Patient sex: M
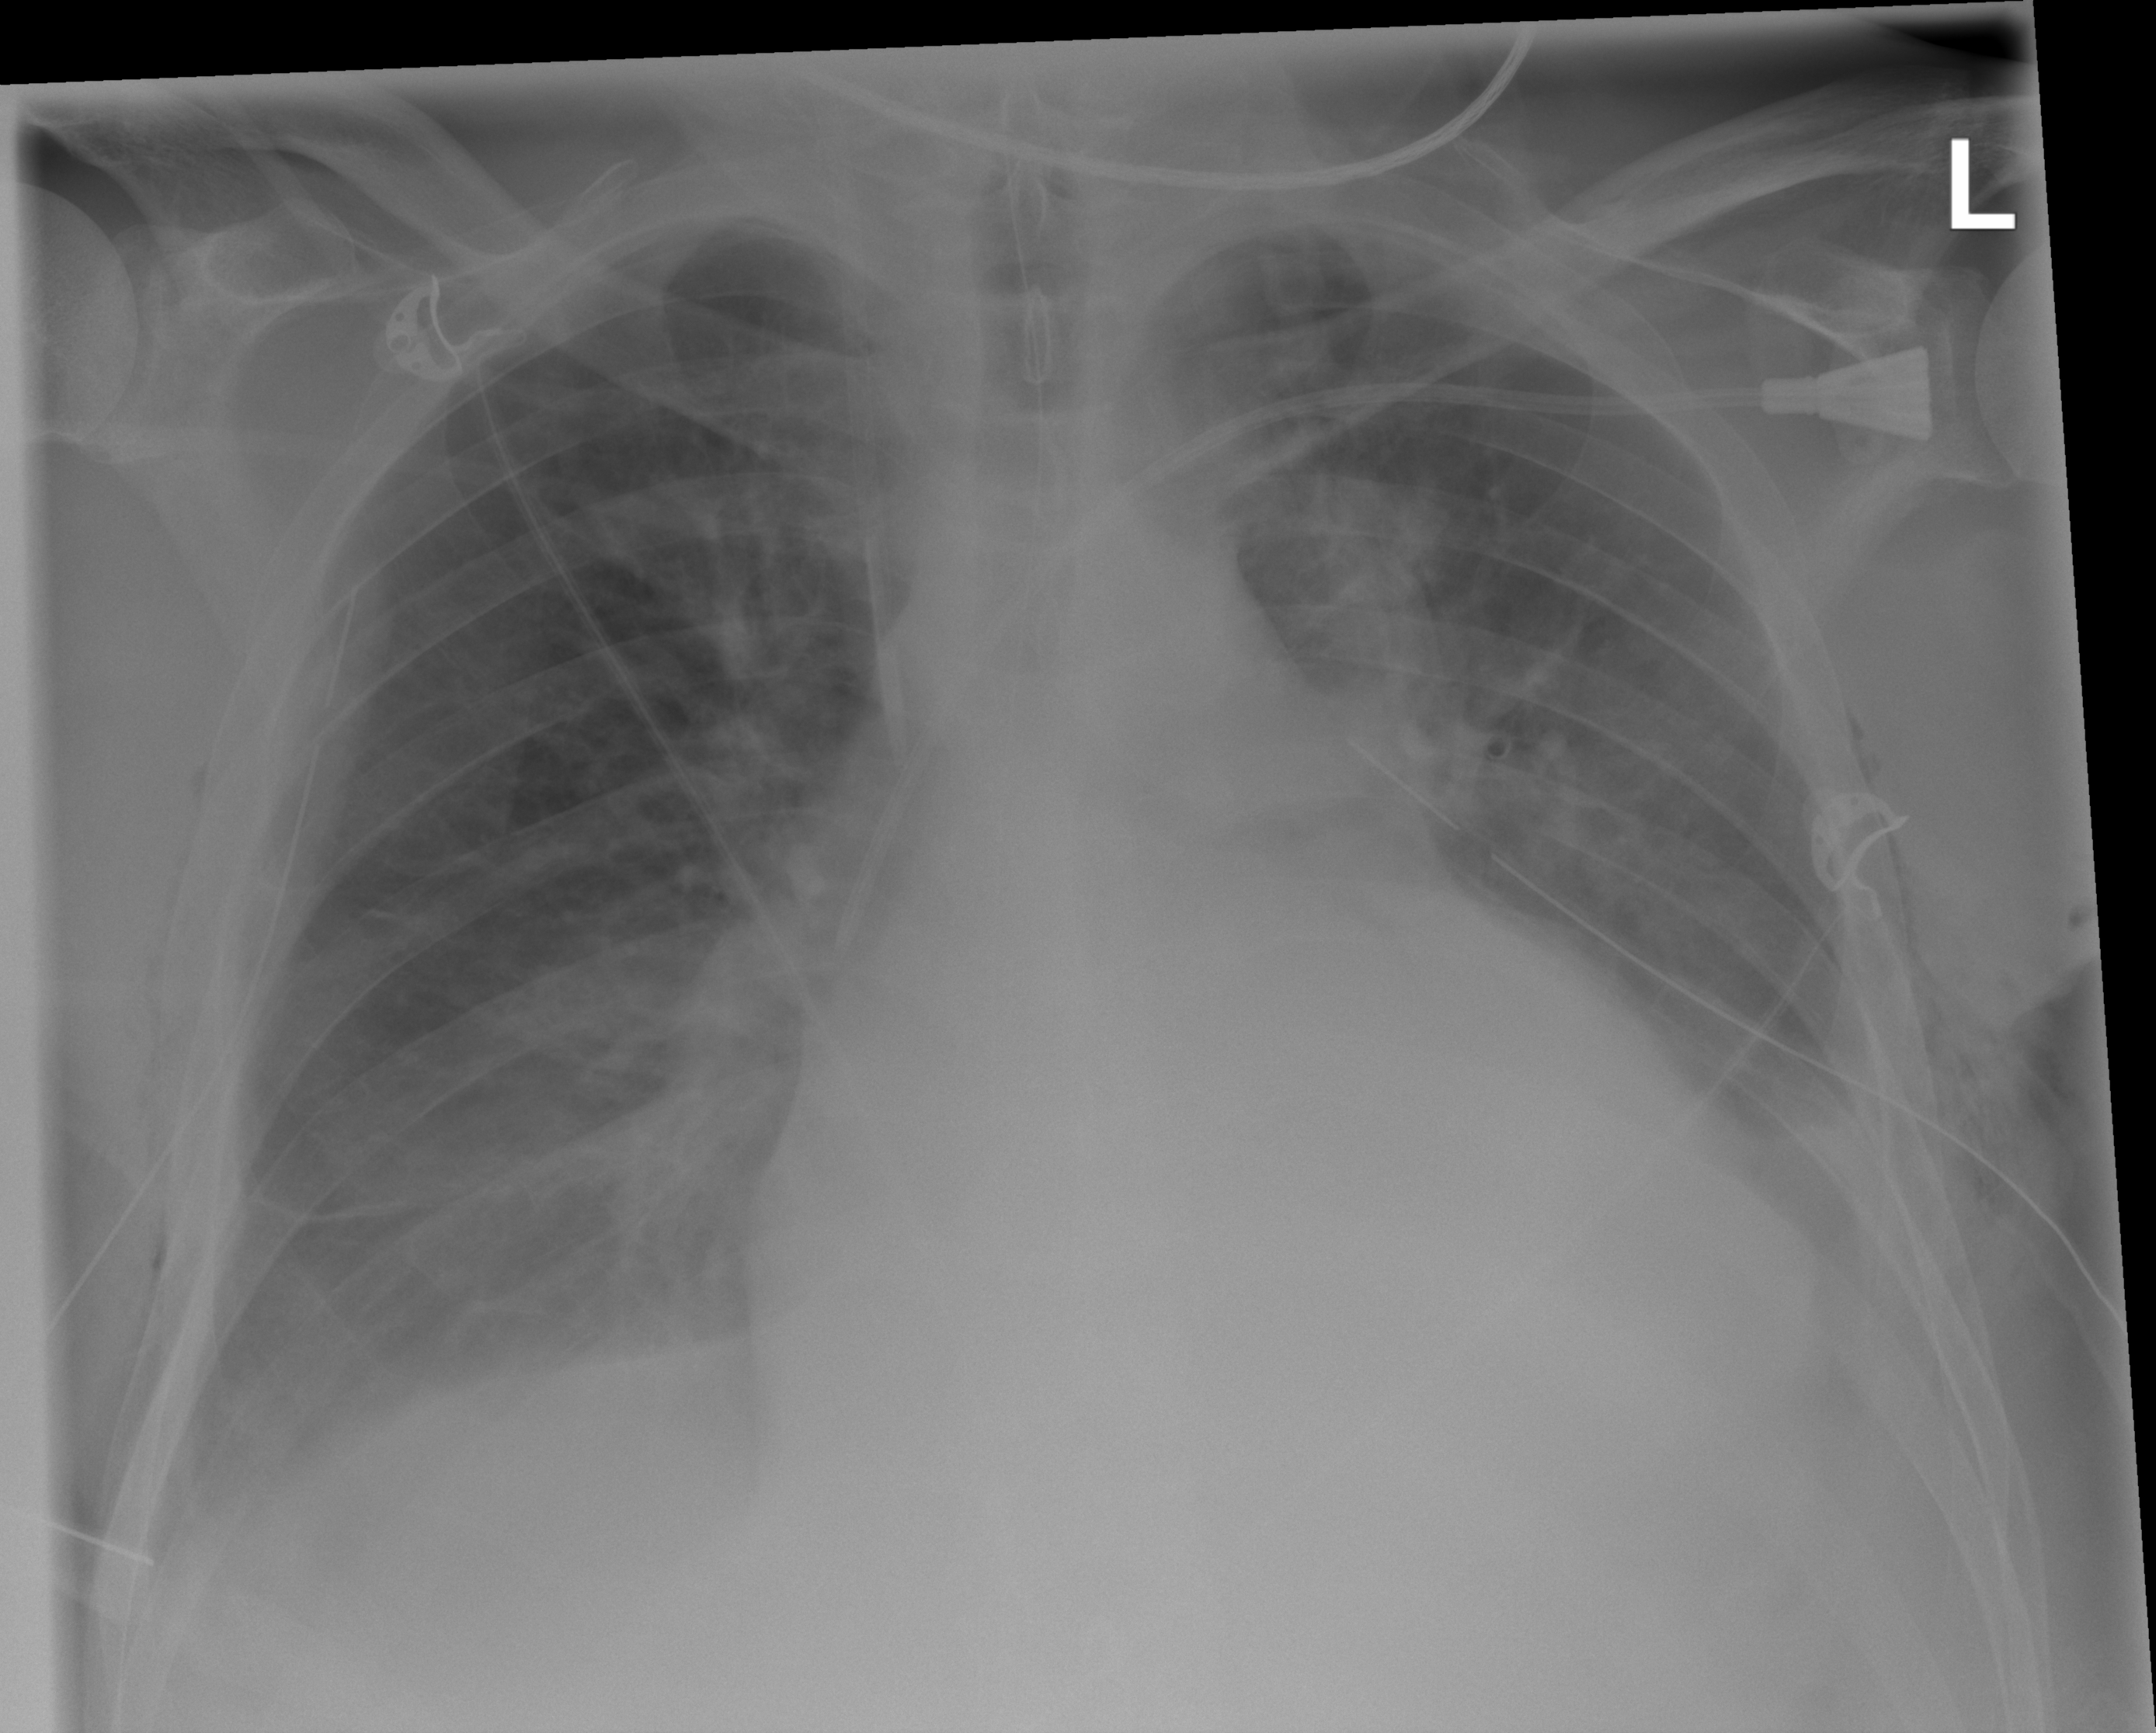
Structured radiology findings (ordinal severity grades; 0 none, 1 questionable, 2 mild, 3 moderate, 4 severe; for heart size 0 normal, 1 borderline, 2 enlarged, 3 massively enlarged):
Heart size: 2
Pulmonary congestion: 2
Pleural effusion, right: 2
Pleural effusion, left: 3
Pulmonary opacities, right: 2
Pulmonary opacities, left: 2
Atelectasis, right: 2
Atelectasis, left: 2